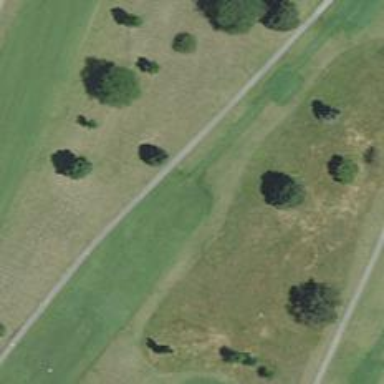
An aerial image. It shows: Pathway for golfing.